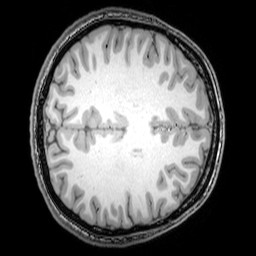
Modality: T1w
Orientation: axial
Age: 22
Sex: male
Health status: healthy
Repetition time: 0.081 s
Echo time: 0.037 s